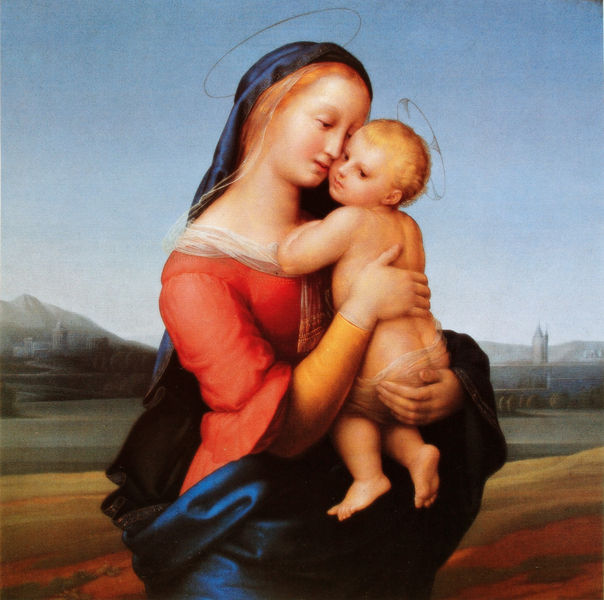
Titel: Madonna Tempi
Künstler: Christian Adler
Standort: München
Institution: Bayerische Verwaltung der staatlichen Schlösser, Gärten und Seen
Schlagwörter: akt, berg, blau, hand, haut, himmel, nackt, umhang, wasser, weiß, bäume, fluss, gelb, grün, kirchturm, landschaft, ocker, stadt, braun, grau, hintergrund, kleid, licht, mund, nase, orange, rücken, schwarz, blick, rot, schal, schleier, tuch, wiese, beige, blond, jung, arm, augen, falten, halten, ärmel, hände, feld, horizont, hügel, natur, weite, brücke, gewässer, kirche, land, gewand, gold, halbfigur, mantel, gewänder, kind, mutter, renaissance, turm, wangen, kuss, liebe, umarmung, zärtlichkeit, italien, jungen, berge, nautr, baby, glanz, wange, knabe, burg, religion, türme, jungfrau, heiligenschein, nimbus, christus, jesus, jesus christus, pieta, andacht, florenz, wien, heilig, maria, madonna, gloriole, mutter gottes, christentum, ikone, aureole, marienbild, burgen, geburt, liebevoll, jesuskind, dreifaltigkeit, christ, chön, filppi, halo, heiligenscheine, kins, kreuznimbus, madonna mit kind, raffael, mutterliebe, madonna mit jesuskind, vertrauen, nimben, mariendarstellung, gottes, madona, sohn gottes, jeus, maria jesu dürer, ückenrp, 16. jarhundert, zentralperspektivik, sstdt, glykophilusa